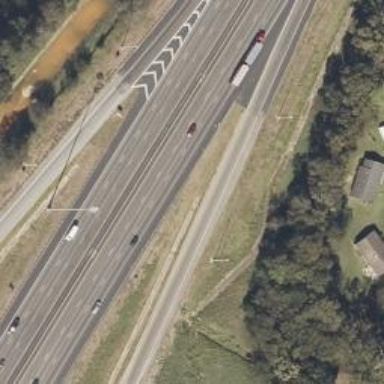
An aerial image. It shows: Asphalt motorway link.